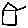
Label: house